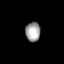
Tissue: lung
Cell type: Endothelial cells
Senescence score: 0.5702
Nuclear area (px): 283
Mean DAPI intensity: 160.445